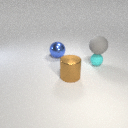
small cyan rubber sphere to the right of large blue metal sphere